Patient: sex M, age 74
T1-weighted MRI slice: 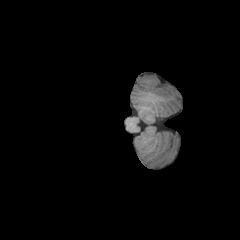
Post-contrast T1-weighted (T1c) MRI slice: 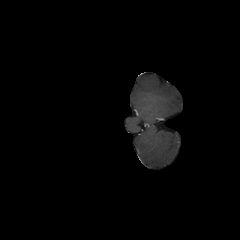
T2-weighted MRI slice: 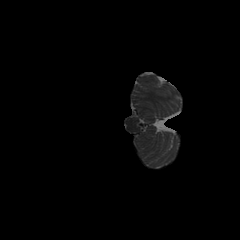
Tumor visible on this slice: no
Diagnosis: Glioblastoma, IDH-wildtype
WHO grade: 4